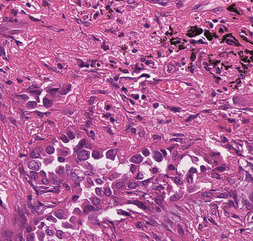
Tumor epithelial tissue: yes
Tumor-associated stroma tissue: yes
Normal tissue: no